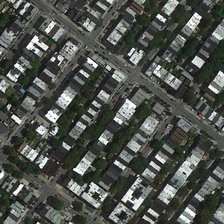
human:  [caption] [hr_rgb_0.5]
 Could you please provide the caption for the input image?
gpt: many buildings and green trees are orderly in a dense residential area .

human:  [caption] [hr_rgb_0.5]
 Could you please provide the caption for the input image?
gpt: many buildings and green trees are orderly in a dense residential area .

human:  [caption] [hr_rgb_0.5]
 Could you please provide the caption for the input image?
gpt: many buildings and green trees are orderly in a dense residential area .

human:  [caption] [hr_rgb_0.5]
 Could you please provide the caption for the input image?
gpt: many buildings and green trees are orderly in a dense residential area .

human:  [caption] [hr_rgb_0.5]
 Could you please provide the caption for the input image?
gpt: many buildings and green trees are orderly in a dense residential area .